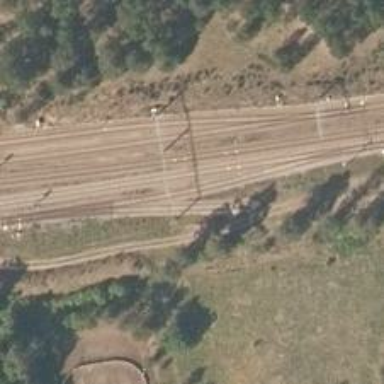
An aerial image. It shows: Rail siding with electrified contact lines for trains.